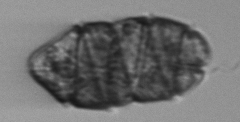
Label: Margalefidinium